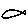
Label: fish